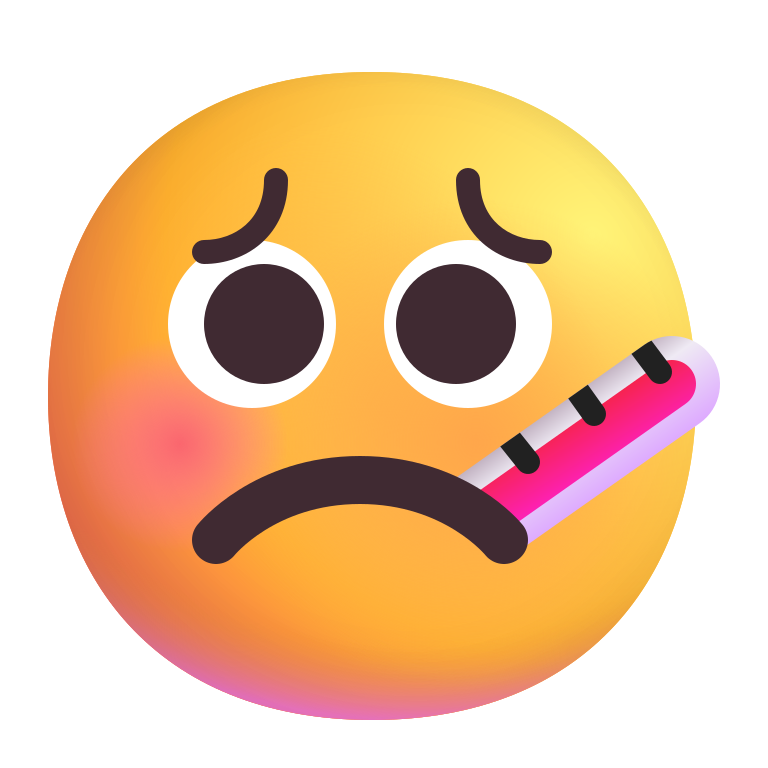
face with thermometer color